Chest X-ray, AP view. Patient: 54 years old, sex F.
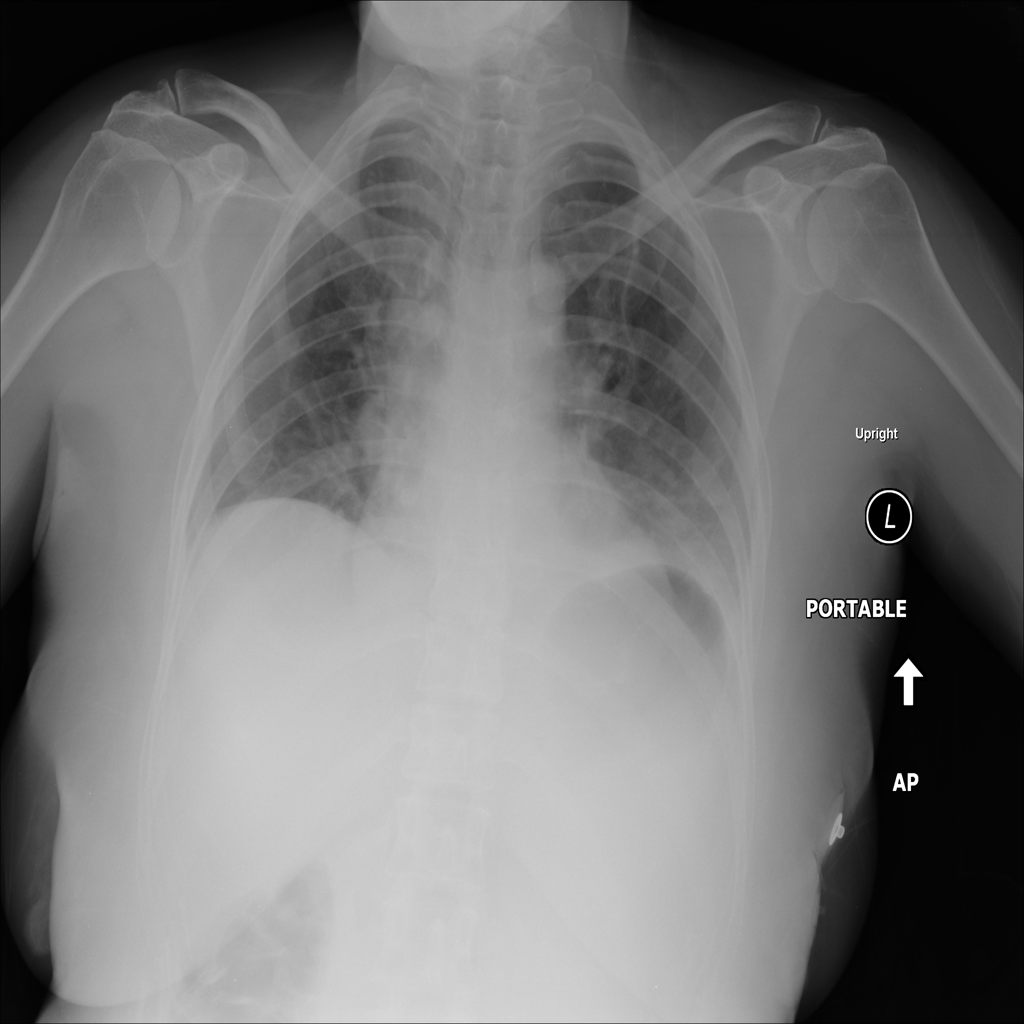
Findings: Atelectasis, Effusion, Infiltration